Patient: sex F, age 62
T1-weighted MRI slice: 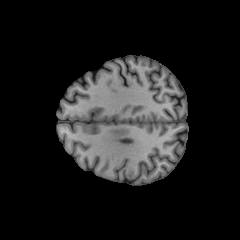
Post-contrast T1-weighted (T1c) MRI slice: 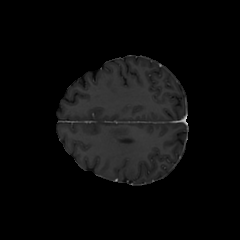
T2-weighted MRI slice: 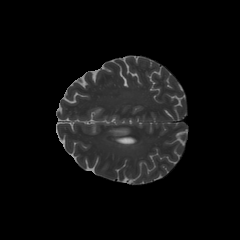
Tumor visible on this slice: yes
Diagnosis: Glioblastoma, IDH-wildtype
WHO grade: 4